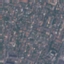
Label: Residential